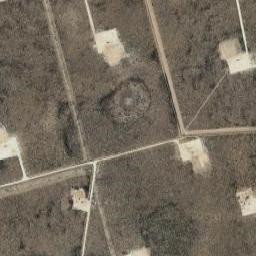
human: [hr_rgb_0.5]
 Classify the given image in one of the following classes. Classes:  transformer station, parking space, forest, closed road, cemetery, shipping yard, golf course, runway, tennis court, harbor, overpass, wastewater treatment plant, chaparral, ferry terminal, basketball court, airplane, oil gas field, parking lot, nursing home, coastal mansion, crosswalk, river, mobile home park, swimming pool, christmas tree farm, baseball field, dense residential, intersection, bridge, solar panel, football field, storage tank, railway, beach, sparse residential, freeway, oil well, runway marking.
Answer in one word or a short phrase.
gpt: oil gas field